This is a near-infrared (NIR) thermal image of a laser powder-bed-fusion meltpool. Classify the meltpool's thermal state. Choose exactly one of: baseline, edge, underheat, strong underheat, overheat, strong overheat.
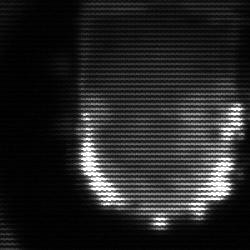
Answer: baseline